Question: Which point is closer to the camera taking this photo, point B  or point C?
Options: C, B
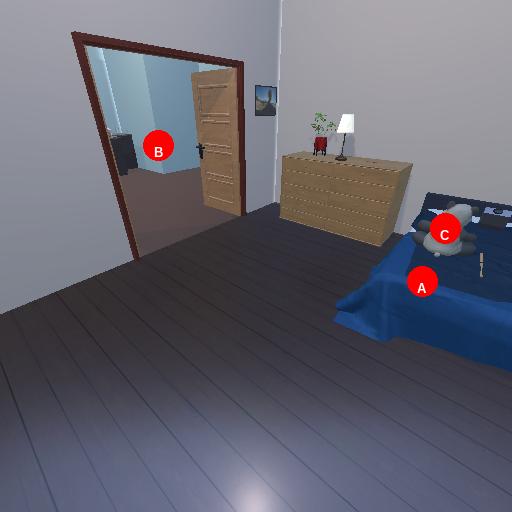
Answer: C